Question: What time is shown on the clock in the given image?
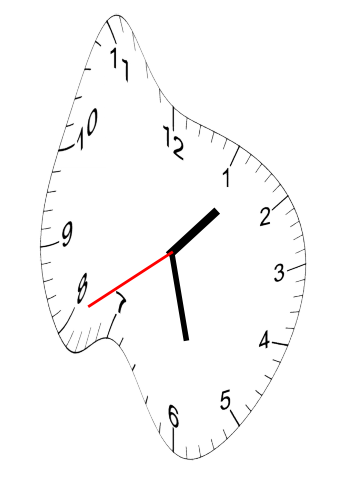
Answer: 01:27:40